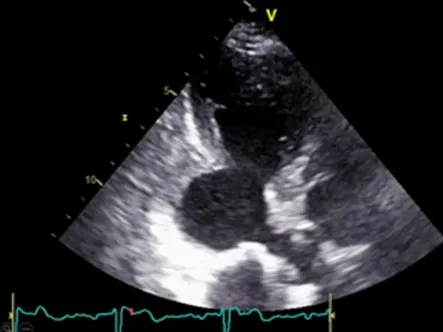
echocardiography in the apical 3 cavities view showing a giant calcified aneurysm extending to the basal inferoseptal wall.
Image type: radiology (ultrasound)